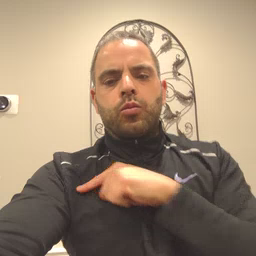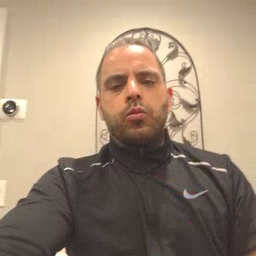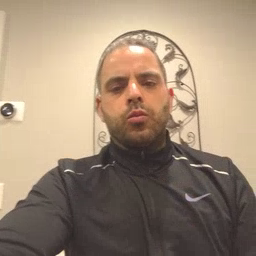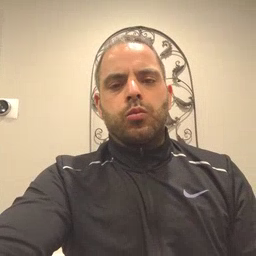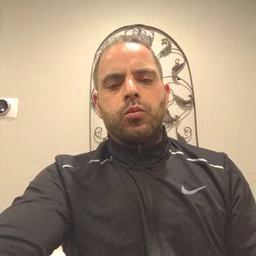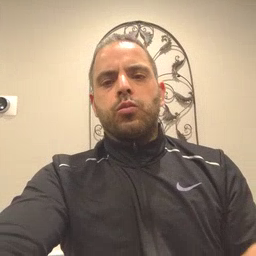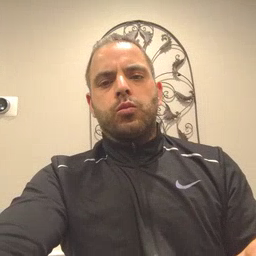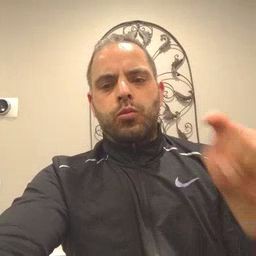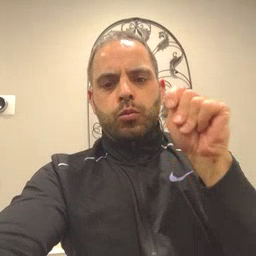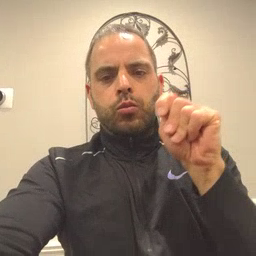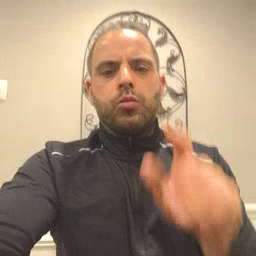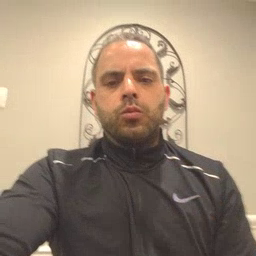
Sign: potty